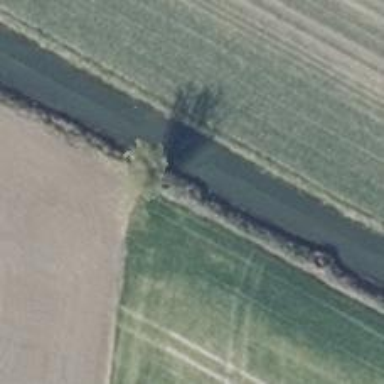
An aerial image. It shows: Broadleaved tree in natural setting.